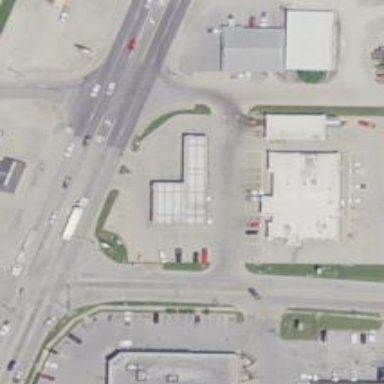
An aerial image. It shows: Convenience shop.